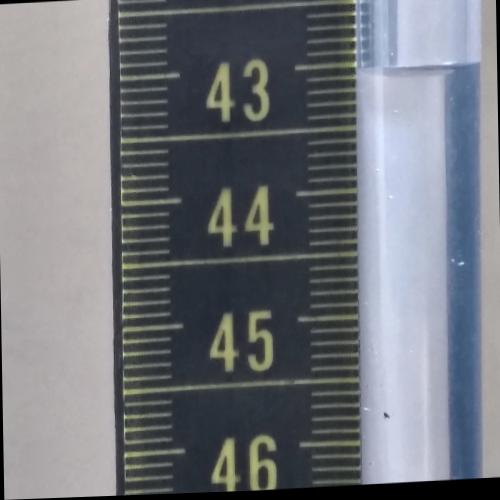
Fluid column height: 43.0 cm